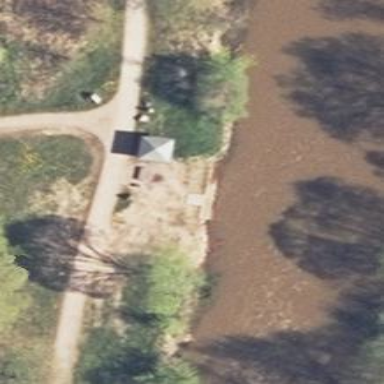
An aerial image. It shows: Picnic shelter designed for outdoor gatherings.